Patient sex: M
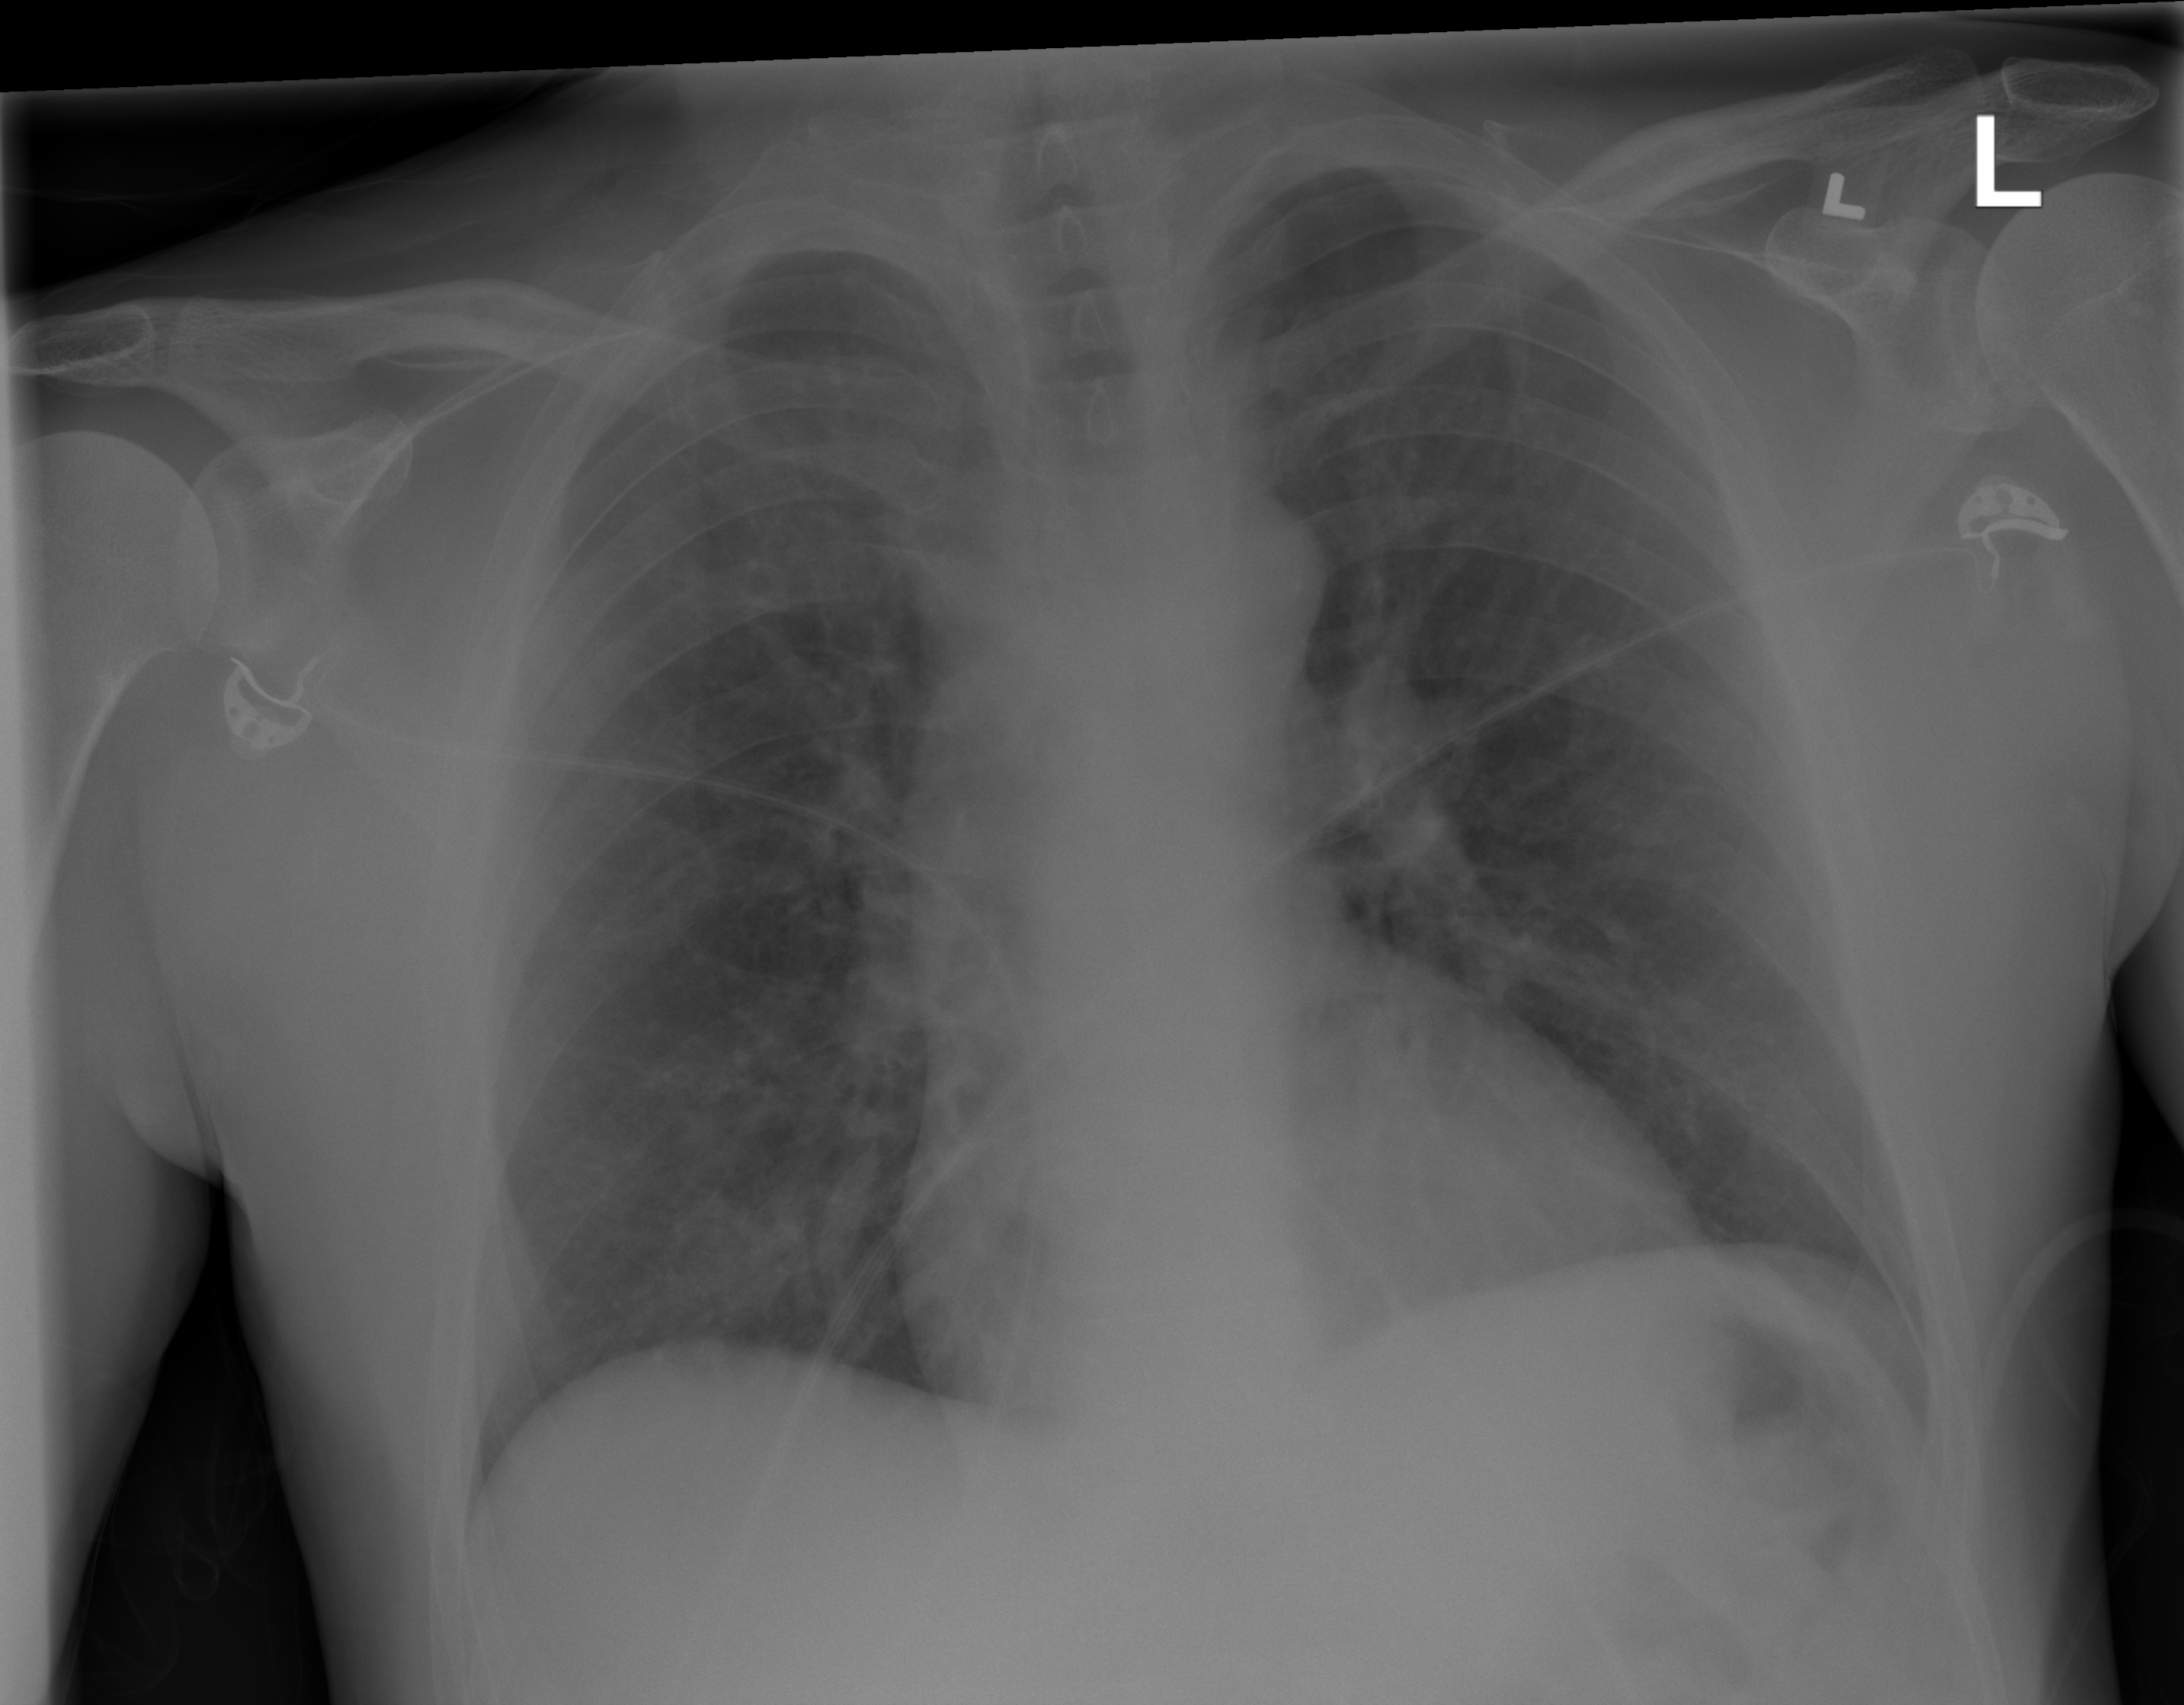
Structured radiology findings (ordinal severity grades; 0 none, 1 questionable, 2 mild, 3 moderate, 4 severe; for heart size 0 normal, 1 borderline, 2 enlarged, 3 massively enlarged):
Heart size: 0
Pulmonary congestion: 0
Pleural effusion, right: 0
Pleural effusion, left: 0
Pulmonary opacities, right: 0
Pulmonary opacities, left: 0
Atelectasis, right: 1
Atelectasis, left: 1